Question: I loaded <URL>.
I wrote the following code
'''
clear all; close all; clc; imtool close all;
%loads the full dicom stack
fileFolder = fullfile (pwd, 'dicom_test'); %se debe estar al mismo nivel de la carpeta
files = dir (fullfile(fileFolder, '*.dcm'));
fileNames = (files.name);
%%examine file header (metadata, from DICOM stack)
info = dicominfo (fullfile (fileFolder, fileNames)); %%fileNames{1} or fileName[1] both fail
%extract size info from metadata
voxel_size = [info.PixelSpacing; info.SliceThickness]';
%read one file to get size
I = dicomread(fullfile(fileFolder, fileNames));
classI = class(I);
sizeI = size(I);
numImages = length (fileNames);
%read slice images; populate 3D matrix
bWaitBar = waitbar (0, 'reading DICOM files');
%create array to store the images
mri = zeros(sizeI(1), sizeI(2), numImages, classI);
%load the images into the mri array
for i=length(fileNames): -1:1
fname = fullfile(fileFolder, fileNames);
mri(:,:,i) = uint16(dicomread(fname));
waitbar((length(fileNames)-i+1)/length(fileNames));
end
delete (bWaitBar);
%explore dataset as a montage
% imtool close all
minMRI = min(mri(:)); %min is 0 %%variables no usadas
maxMRI = max(mri(:)); %max is 332 %%variables no usadas
montage (reshape(uint16(mri),[size(mri,1), size(mri,2), 1, size(mri,3)]));
set (gca, 'clim', [0,100]); % got this value by call to imcontrast
'''
I got this noisy visualization of the stack:

How can I fix it to show proper contrast?
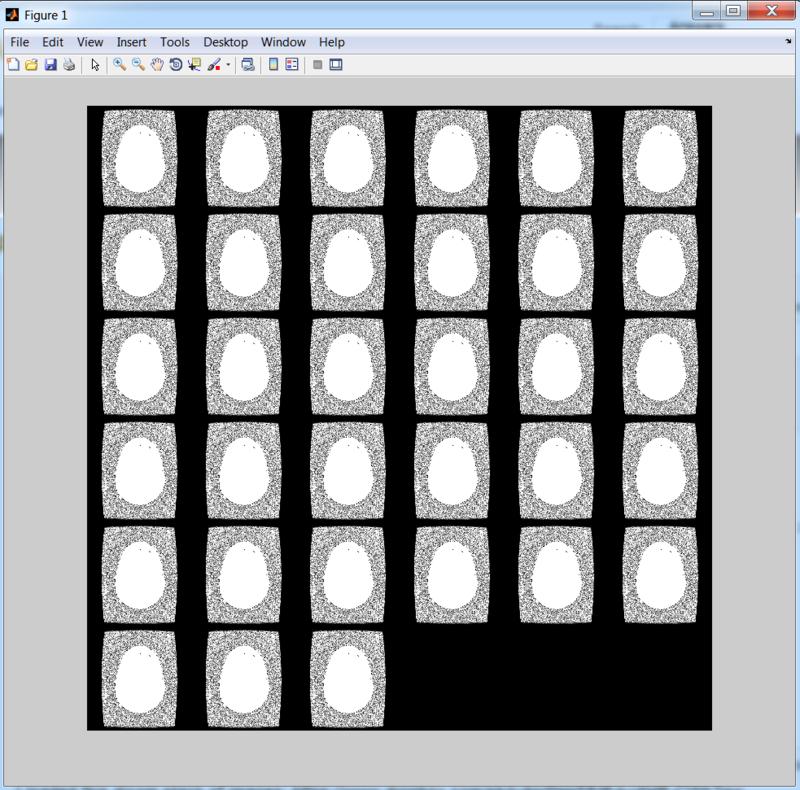
Answer: looks like you are saturating the image intensity with some arbitrary values (0,100). instead of
'''
set (gca, 'clim', [0,100]);
'''
write:
'''
set (gca, 'clim', [minMRI ,maxMRI ]);
'''
Usually these type of images have a much higher max intensity than 100 or even 332, so double check 'max(mri(:))' value